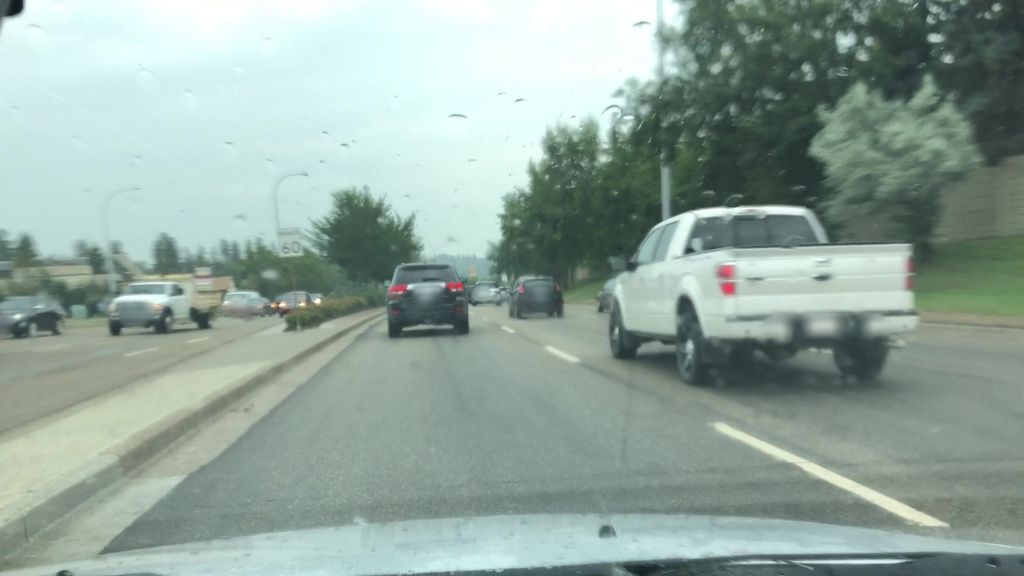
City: edmonton